Question: I have updated xcode 6. after that i am not able to update pod using terminal. when i am trying to do pod update with "pod update", terminal is stuck & not updating it. please check below image. i am trying to update pods.

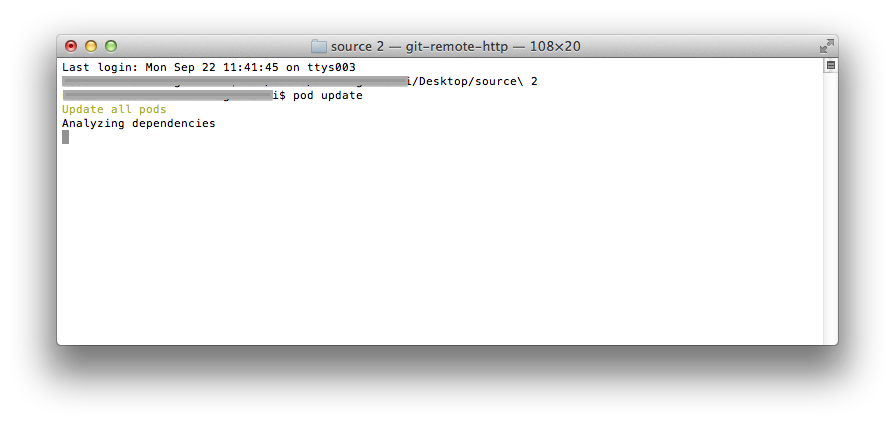
Answer: I have solved it by doing below steps..
1. Uninstall cocoapods $ sudo gem uninstall cocoapods
2. Uninstall xcodeproj $ sudo gem uninstall xcodeproj
3. Install xcodeproj $ sudo gem install xcodeproj
4. Install cocoapods $ sudo gem install cocoapods
Run pod --version to verify that it worked or not.
Now its cocoa pods updating successfully.